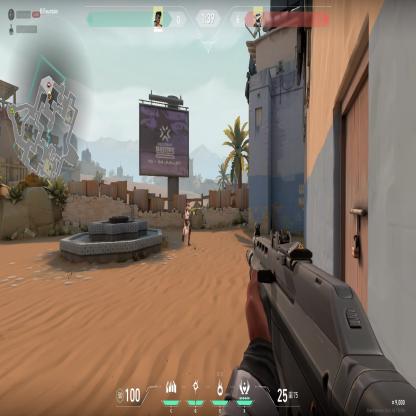
Label: enemy